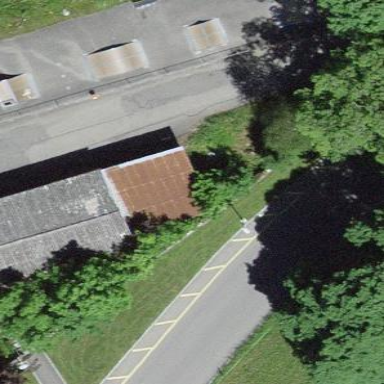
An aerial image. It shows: Garage.